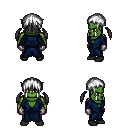
a pixel art fantasy rpg character, male body template, orc, green skin, blue robe, magenta pants, white twin-tailed hairstyle, metal gloves, black shoes, four views (front, back, left, right), 2x2 character sprite sheet, small pixel art, hard edges, no anti-aliasing